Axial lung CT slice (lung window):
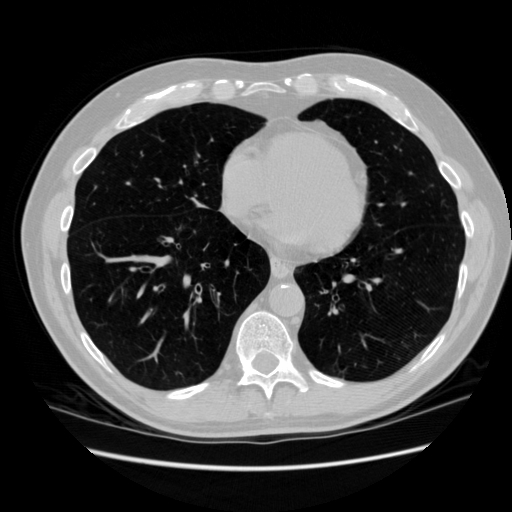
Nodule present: no